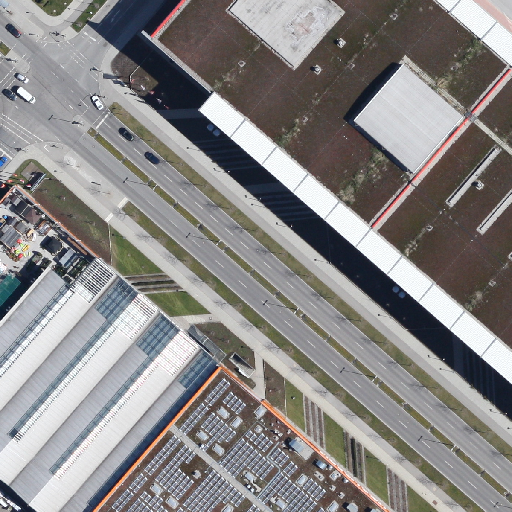
Referring expression: bikeway